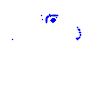
Particle: electron